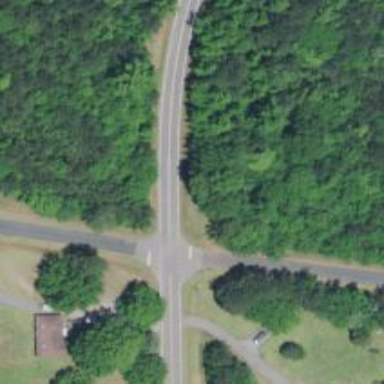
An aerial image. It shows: Unclassified road with asphalt surface.